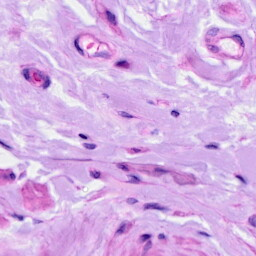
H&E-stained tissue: Ovarian